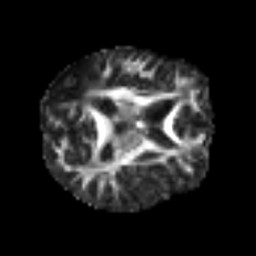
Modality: FA
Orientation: axial
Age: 49
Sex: female
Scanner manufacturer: siemens
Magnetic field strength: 3 T
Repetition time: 6.1 s
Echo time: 0.101 s